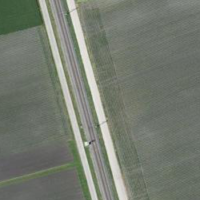
EUNIS habitat code: 52
Species observed at this site:
Alauda arvensis
Saxicola rubetra
Linaria cannabina
Sturnus vulgaris
Emberiza citrinella
Saxicola rubicola
Anthus pratensis